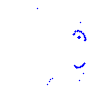
Particle: kaon